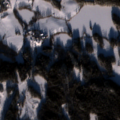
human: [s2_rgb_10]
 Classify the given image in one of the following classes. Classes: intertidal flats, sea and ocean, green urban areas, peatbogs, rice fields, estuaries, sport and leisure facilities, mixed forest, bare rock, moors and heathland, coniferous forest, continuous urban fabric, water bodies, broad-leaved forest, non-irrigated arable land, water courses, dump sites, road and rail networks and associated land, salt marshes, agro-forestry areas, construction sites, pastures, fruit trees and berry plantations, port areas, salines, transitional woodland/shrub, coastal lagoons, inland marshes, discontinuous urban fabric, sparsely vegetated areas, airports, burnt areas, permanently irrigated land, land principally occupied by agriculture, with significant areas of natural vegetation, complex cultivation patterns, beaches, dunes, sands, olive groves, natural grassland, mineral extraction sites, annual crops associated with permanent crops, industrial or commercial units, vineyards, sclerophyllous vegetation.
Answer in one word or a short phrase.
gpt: land principally occupied by agriculture, with significant areas of natural vegetation, coniferous forest, mixed forest, transitional woodland/shrub